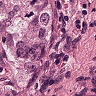
Metastatic tissue present: yes